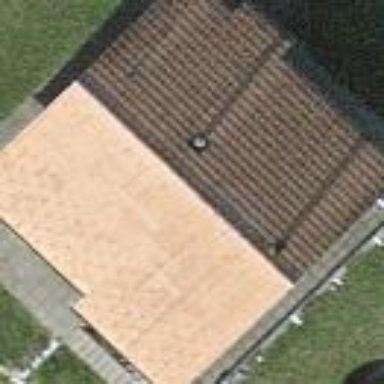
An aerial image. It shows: Building with roof made of roof tiles.